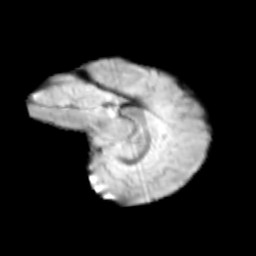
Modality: T2w
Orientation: sagittal
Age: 11
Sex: female
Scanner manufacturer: siemens
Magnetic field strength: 3 T
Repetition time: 3.8 s
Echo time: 0.07 s